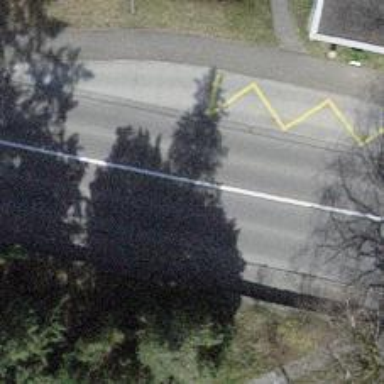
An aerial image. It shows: Bus stop equipped with public transport stop position.